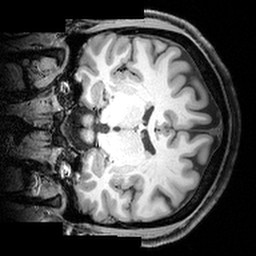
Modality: T1w
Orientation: coronal
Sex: male
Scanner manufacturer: siemens
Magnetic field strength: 3 T
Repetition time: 1.9 s
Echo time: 0.00397 s